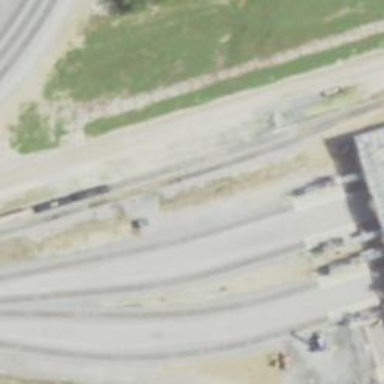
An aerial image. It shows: Rail spur service.